Interaction volume radius: 10 \u00c5
Interaction volume height: 10 \u00c5
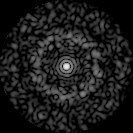
Disorder parameter: 0.8315